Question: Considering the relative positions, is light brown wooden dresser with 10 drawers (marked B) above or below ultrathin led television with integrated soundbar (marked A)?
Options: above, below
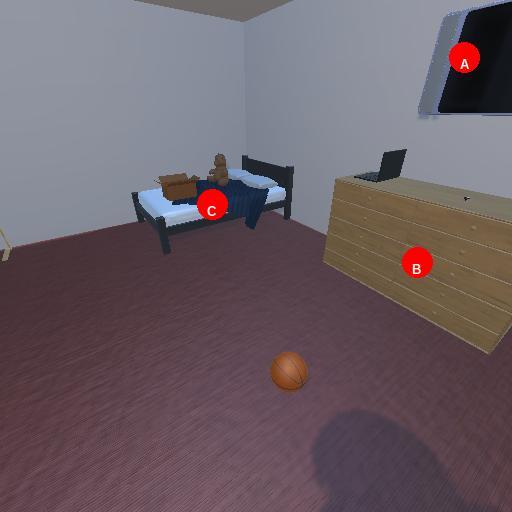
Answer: above